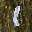
Label: 1